Question: This is MySQL Query:
'''
SELECT 'TABLE_SCHEMA' , 'TABLE_NAME' , 'COLUMN_NAME'
FROM 'COLUMNS' WHERE 'TABLE_SCHEMA' = 'zfk'
'''
How can I make multi dimensional arrays:
Level 1 TABLE_SCHEMA 'where'
Level 2 TABLE_NAME
Level 3 COLUMN_NAME
MySQL Output:

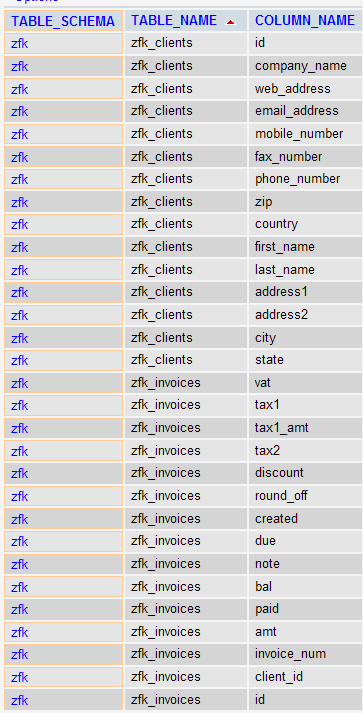
Answer: How about:
'''
$query = mysql_query("SELECT TABLE_SCHEMA, TABLE_NAME, COLUMN_NAME
FROM COLUMNS WHERE TABLE_SCHEMA = 'zfk'");
$resulting_array = array();
while($row = mysql_fetch_array($query, MYSQL_NUM)){
$resulting_array[] = $row;
}
print_r($resulting_array);
'''
This will print out:
'''
[0] => array([0] => zfk, [1] => zfk_clients, [2] => id
[1] => array([0] => zfk, [1] => zfk_clients, [2] => company_name
[2] => array([0] => zfk, [1] => zfk_clients, [2] => web_address
'''
and so on.